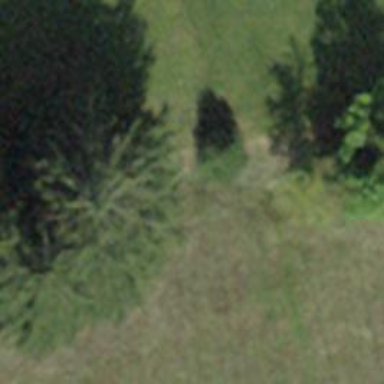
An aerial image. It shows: Row of trees in natural setting.